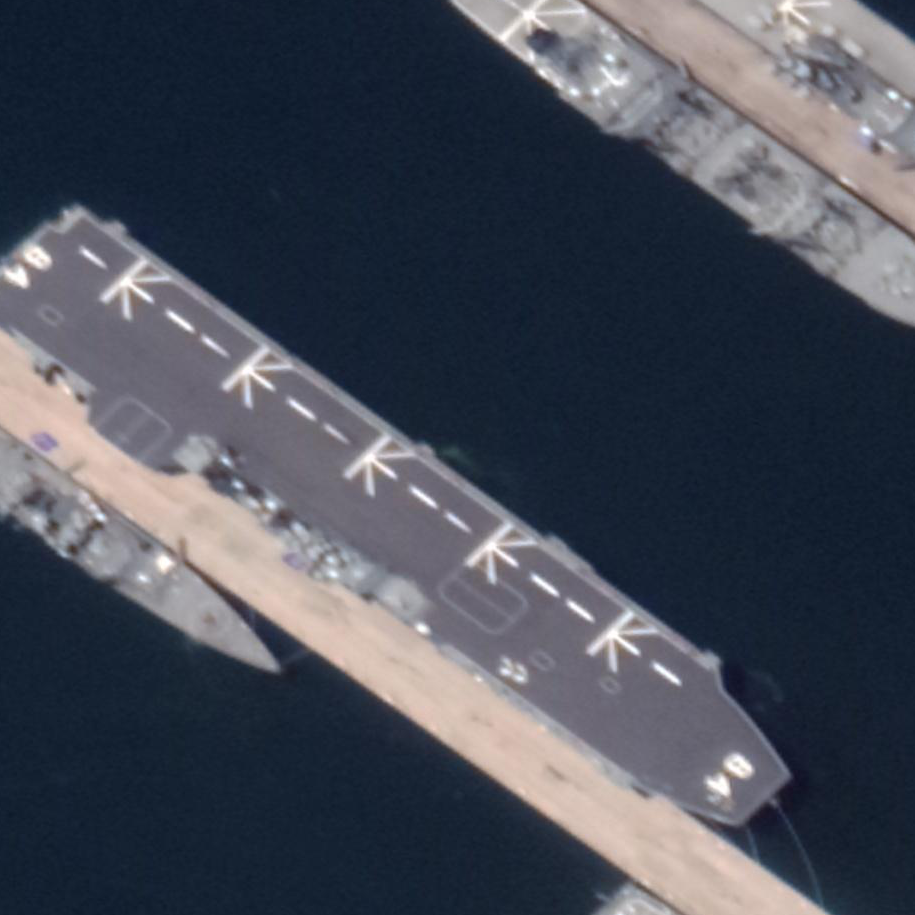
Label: assault